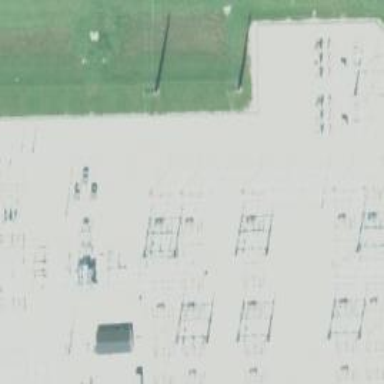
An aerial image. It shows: Switch for power supply.